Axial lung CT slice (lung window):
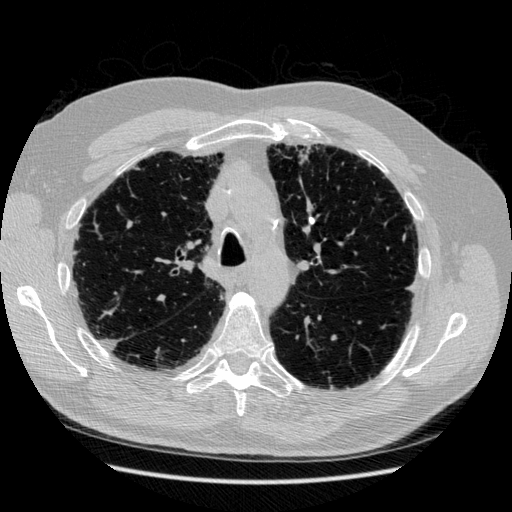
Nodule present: yes
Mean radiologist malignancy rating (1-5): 1